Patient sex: F
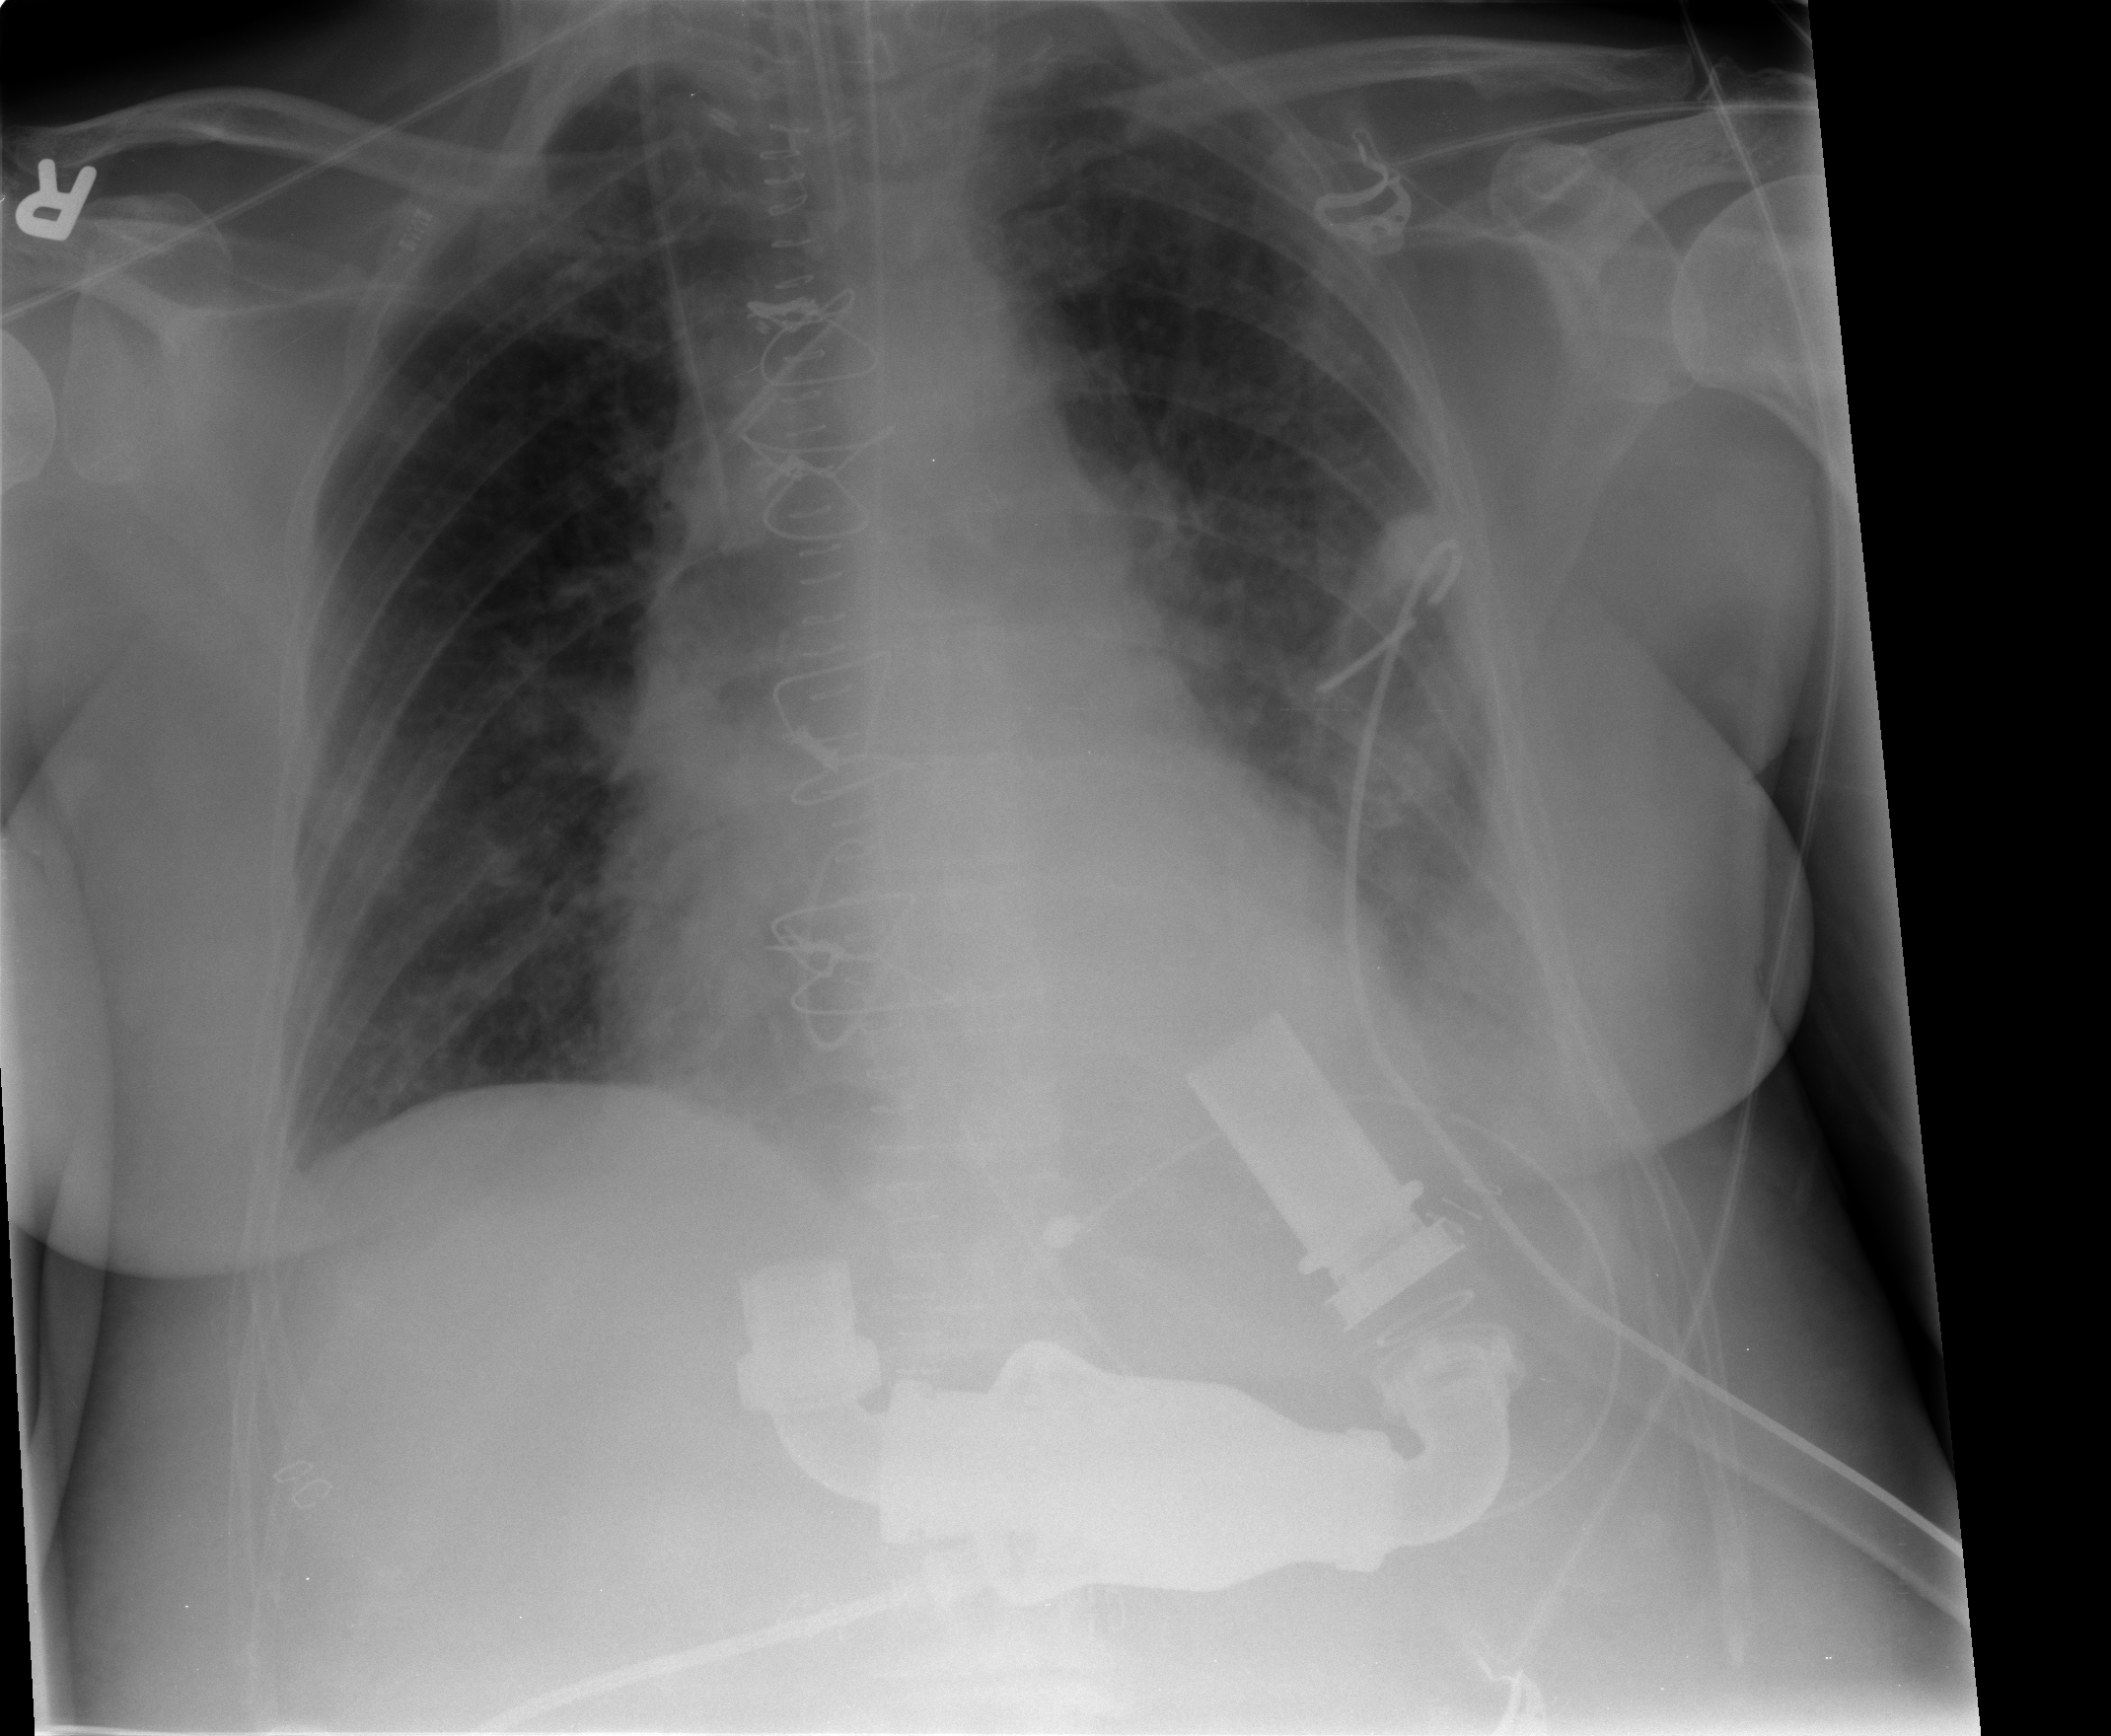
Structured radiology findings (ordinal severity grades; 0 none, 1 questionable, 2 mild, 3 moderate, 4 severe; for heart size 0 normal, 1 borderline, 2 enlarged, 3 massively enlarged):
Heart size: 1
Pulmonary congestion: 2
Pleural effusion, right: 0
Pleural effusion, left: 2
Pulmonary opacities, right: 0
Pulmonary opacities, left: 1
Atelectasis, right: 2
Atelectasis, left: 2